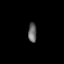
Tissue: prostate
Cell type: B cells
Senescence score: 0.8107
Nuclear area (px): 158
Mean DAPI intensity: 105.823